Interaction volume radius: 10 \u00c5
Interaction volume height: 25 \u00c5
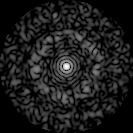
Disorder parameter: 0.8502